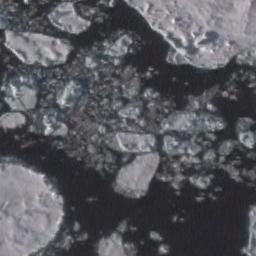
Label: sea_ice